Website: home-depot
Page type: receipt
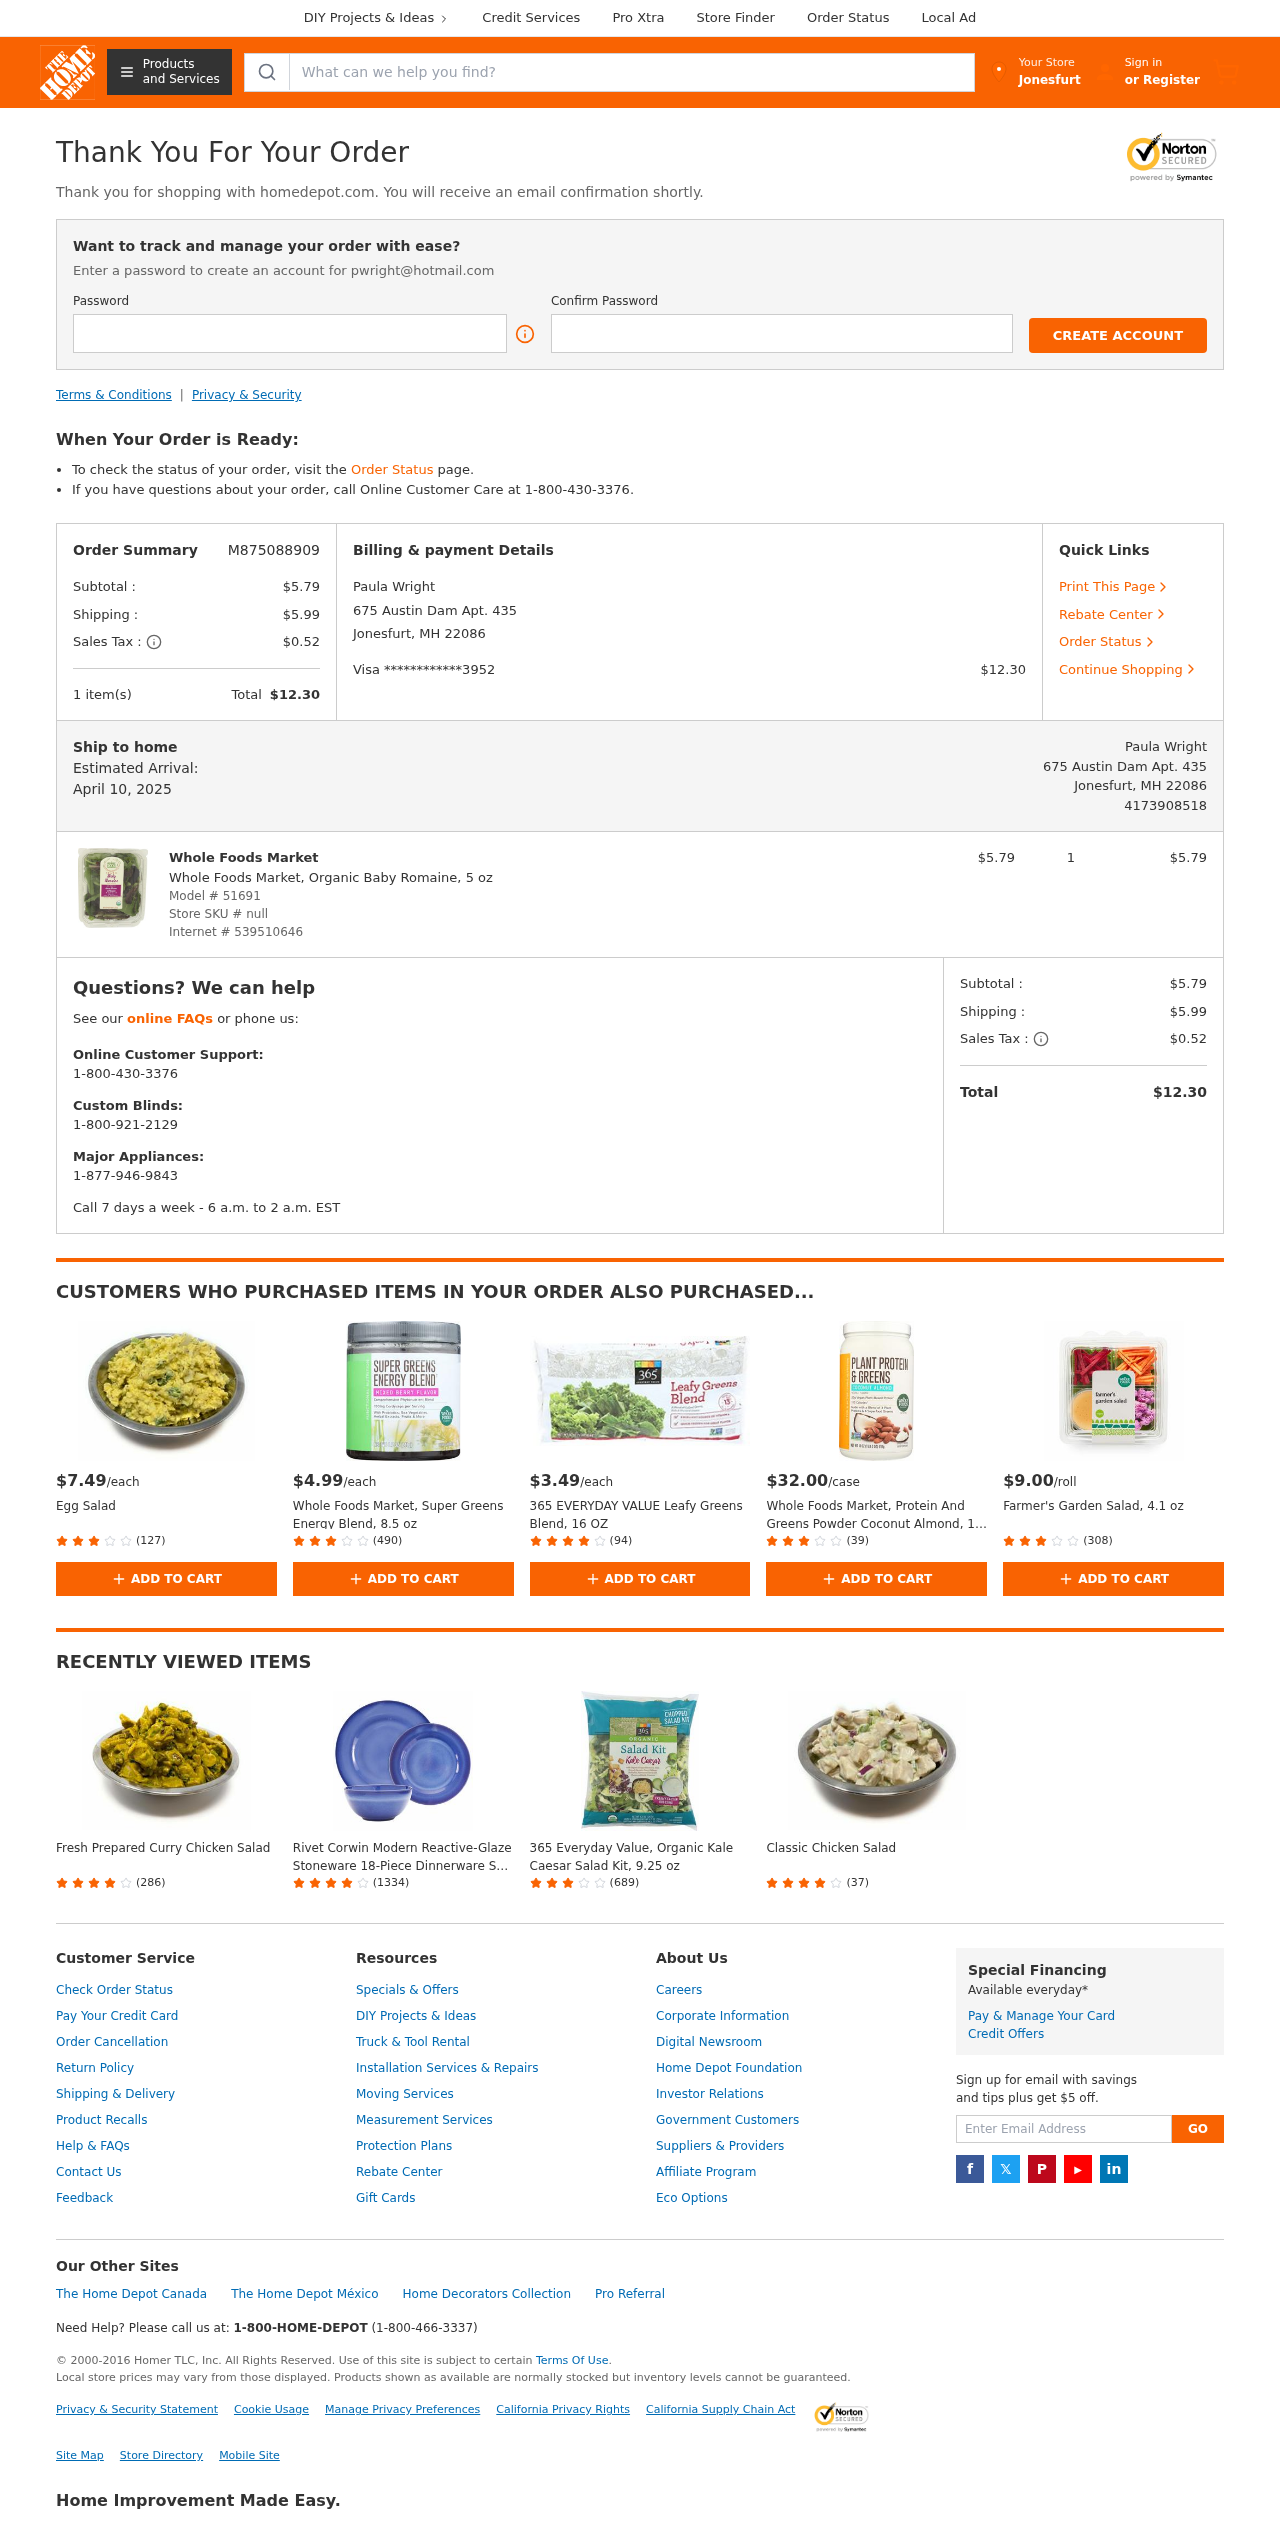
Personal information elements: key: PII_CARD_LAST4
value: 3952
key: PII_CARD_TYPE
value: Visa
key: PII_CITY
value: Jonesfurt
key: PII_EMAIL
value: pwright@hotmail.com
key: PII_FULLNAME
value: Paula Wright
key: PII_PHONE
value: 4173908518
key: PII_STREET
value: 675 Austin Dam Apt. 435
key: PII_CITY_STATE_ZIP
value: Jonesfurt, MH 22086
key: PII_FULLNAME2
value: Paula Wright
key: PII_STREET2
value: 675 Austin Dam Apt. 435
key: PII_CITY_STATE_ZIP2
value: Jonesfurt, MH 22086
Product elements: key: PRODUCT1_BRAND
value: Whole Foods Market
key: PRODUCT1_NAME
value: Whole Foods Market, Organic Baby Romaine, 5 oz
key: PRODUCT1_PRICE
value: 5.79
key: PRODUCT1_QUANTITY
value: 1
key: PRODUCT2_PRICE
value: $7.49
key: PRODUCT2_NAME
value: Egg Salad
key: PRODUCT2_NUM_RATINGS
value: (127)
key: PRODUCT3_PRICE
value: $4.99
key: PRODUCT3_NAME
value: Whole Foods Market, Super Greens Energy Blend, 8.5 oz
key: PRODUCT3_NUM_RATINGS
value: (490)
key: PRODUCT4_PRICE
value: $3.49
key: PRODUCT4_NAME
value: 365 EVERYDAY VALUE Leafy Greens Blend, 16 OZ
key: PRODUCT4_NUM_RATINGS
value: (94)
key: PRODUCT5_PRICE
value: $32.00
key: PRODUCT5_NAME
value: Whole Foods Market, Protein And Greens Powder Coconut Almond, 18 Ounce
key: PRODUCT5_NUM_RATINGS
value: (39)
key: PRODUCT6_PRICE
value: $9.00
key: PRODUCT6_NAME
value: Farmer's Garden Salad, 4.1 oz
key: PRODUCT6_NUM_RATINGS
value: (308)
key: PRODUCT7_NAME
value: Fresh Prepared Curry Chicken Salad
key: PRODUCT7_NUM_RATINGS
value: (286)
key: PRODUCT8_NAME
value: Rivet Corwin Modern Reactive-Glaze Stoneware 18-Piece Dinnerware Set, Service for 6, Atacama Blue
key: PRODUCT8_NUM_RATINGS
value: (1334)
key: PRODUCT9_NAME
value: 365 Everyday Value, Organic Kale Caesar Salad Kit, 9.25 oz
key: PRODUCT9_NUM_RATINGS
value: (689)
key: PRODUCT10_NAME
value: Classic Chicken Salad
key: PRODUCT10_NUM_RATINGS
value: (37)
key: PRODUCT_MODEL_NUMBER
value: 51691
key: PRODUCT_INTERNET_NUMBER
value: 539510646
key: PRODUCT1_LINE_TOTAL
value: $5.79
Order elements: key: ORDER_ID
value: M875088909
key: ORDER_SUBTOTAL
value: $5.79
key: ORDER_SHIPPING_COST
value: $5.99
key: ORDER_TAX
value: $0.52
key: ORDER_NUM_ITEMS
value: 1 item(s)
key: ORDER_TOTAL
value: $12.30
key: ORDER_DELIVERY_DATE
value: April 10, 2025
Search elements: key: HEADER_SEARCH
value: What can we help you find?
Other elements: key: STORE_SKU
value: null